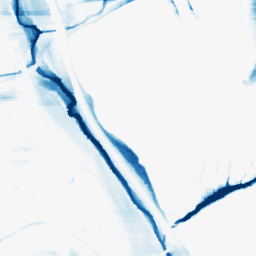
Category: morphological
Decomposition family: morphological_rect
Decomposition parameters: operation: closing
width: 50
height: 10
Upsampling method: edge_directed
Upsampling parameters: scale: 4
Upsampling scale: 4